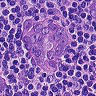
Metastatic tissue present: yes